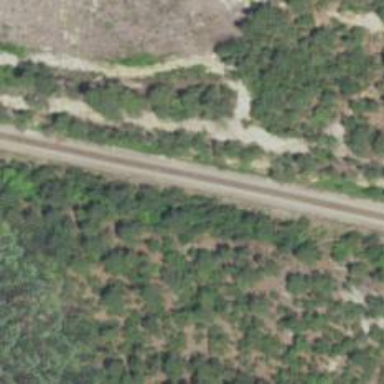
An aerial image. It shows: Railway track.